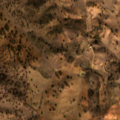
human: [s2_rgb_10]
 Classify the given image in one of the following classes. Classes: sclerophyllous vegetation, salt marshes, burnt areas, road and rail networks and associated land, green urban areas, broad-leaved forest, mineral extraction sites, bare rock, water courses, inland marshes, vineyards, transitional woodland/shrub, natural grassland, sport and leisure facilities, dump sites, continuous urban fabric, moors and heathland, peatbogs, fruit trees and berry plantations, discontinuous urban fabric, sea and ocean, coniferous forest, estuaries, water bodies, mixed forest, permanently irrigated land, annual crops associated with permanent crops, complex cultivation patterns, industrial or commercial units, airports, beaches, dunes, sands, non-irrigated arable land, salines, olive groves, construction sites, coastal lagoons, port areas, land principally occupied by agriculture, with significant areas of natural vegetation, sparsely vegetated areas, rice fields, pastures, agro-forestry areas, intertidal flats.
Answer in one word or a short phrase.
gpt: agro-forestry areas, transitional woodland/shrub